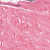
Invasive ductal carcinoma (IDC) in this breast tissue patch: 0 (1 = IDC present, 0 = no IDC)